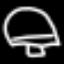
Label: mushroom